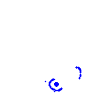
Particle: kaon